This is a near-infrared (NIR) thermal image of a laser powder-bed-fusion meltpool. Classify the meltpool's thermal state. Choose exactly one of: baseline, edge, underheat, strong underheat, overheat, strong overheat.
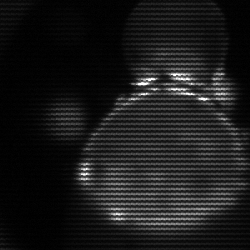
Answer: edge